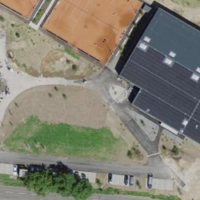
EUNIS habitat code: 53
Species observed at this site:
Tachymarptis melba